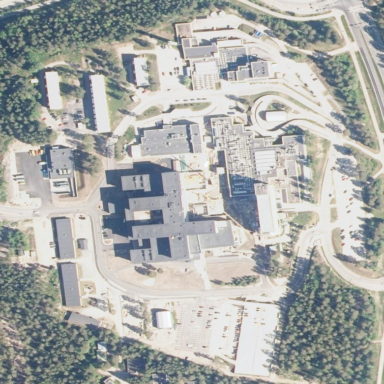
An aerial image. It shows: Hospital.